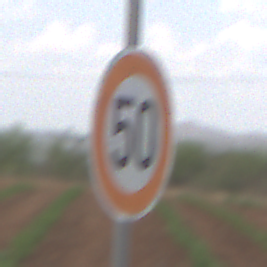
Verkehrszeichen: Geschwindigkeit50
Umgebung: Outdoor, Nature
Tageszeit: Midday
Wetter: PartlyCloudy
Licht: Natural
Jahreszeit: NotSpecified
Kontrast: LowContrast